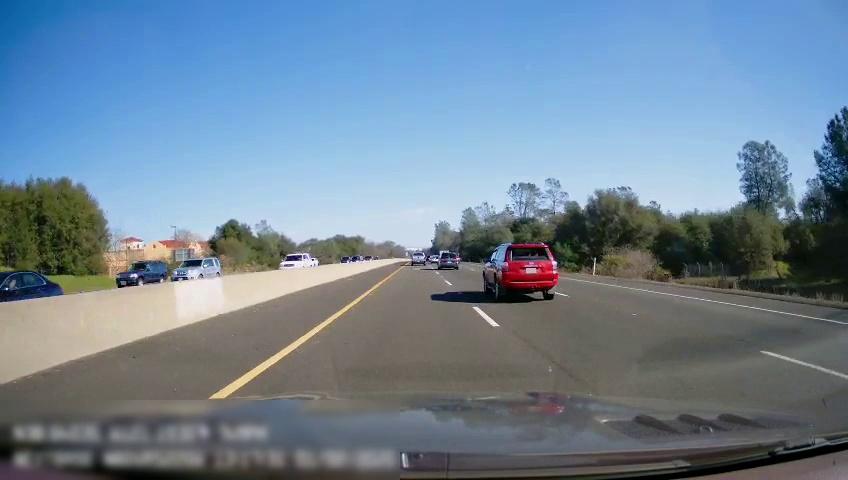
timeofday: Day
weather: Sunny
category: Drivable Space
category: Vehicles | SUV
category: Vehicles | Truck
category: Vehicles | SUV
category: Vehicles | Car
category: Vehicles | SUV
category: Vehicles | SUV
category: Vehicles | SUV
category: Lanes | Current Lane
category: Lanes | Current Lane
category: Lanes | Current Lane
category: Lanes | Alternate Lane
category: Traffic | Signs